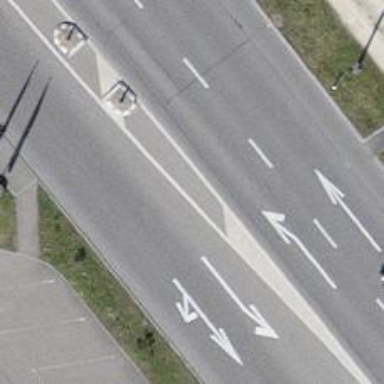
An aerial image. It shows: Secondary road.